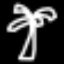
Label: palm tree